The image is the raw time-domain waveform of a rolling-element bearing's vibration signal. Based on the visible evidence, which condition applies: normal, inner_race, outer_race, ball?
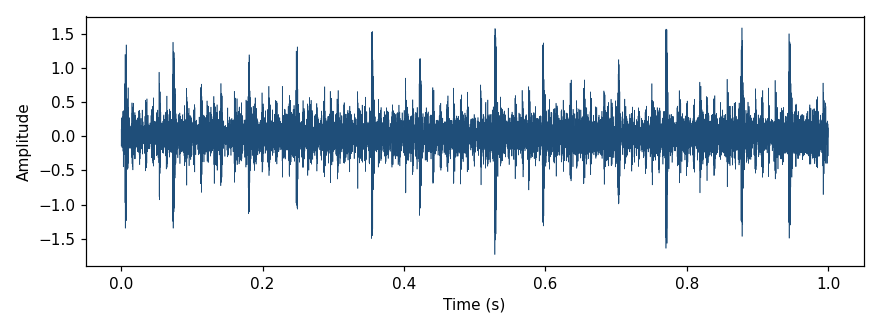
Answer: outer_race